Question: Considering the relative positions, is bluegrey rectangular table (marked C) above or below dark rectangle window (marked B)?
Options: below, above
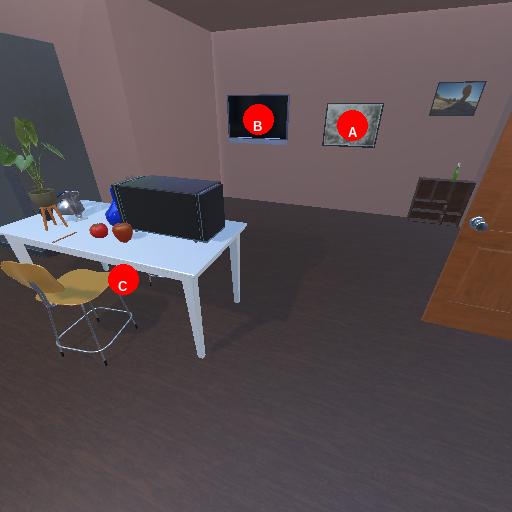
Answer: below